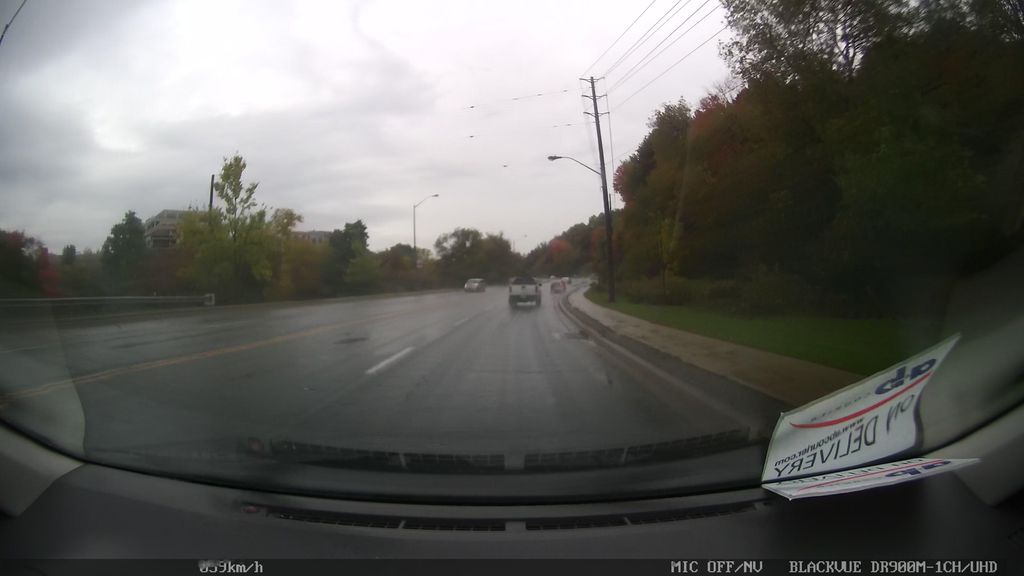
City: toronto